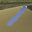
Label: 1